Question: In SQL 2005/2008 database we have table BatchMaster. Columns:
RecordId bigint - autoincremental id, BatchNumber bigint - unique non-clustered index, BatchDate). We have sproc that returns paginated data from this table. That sproc works fine for most of the clients, but at one SQL server instance we have problem with records order.
In general, at sproc we do
'''
select * from
(
select row_number() over (order by bm.BatchDate desc, bm.BatchNumber desc) as Row,
*
from dbo.BatchMaster bm with (nolock)
)
where Row between @StartingRow and @EndgingRow
'''
So, as you can notice from the script above we want return records sorted by BatchDate and BatchNumber. That's not gonna happen for one of our client:

Records are in wrong order. Also, notice first column (Row), it is not in ascending order.
Can someone explain why so?
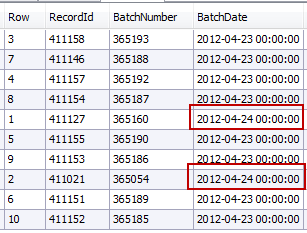
Answer: Your code doesn't actually sort the results, it only sets 'Row' based on the order of BatchDate and Batchnumber and appears to be doing that correctly. You need to add ORDER BY Row to your statement.